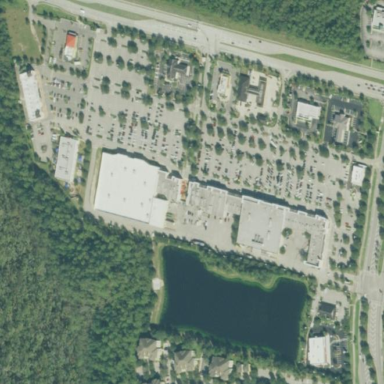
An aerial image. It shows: Retail area.